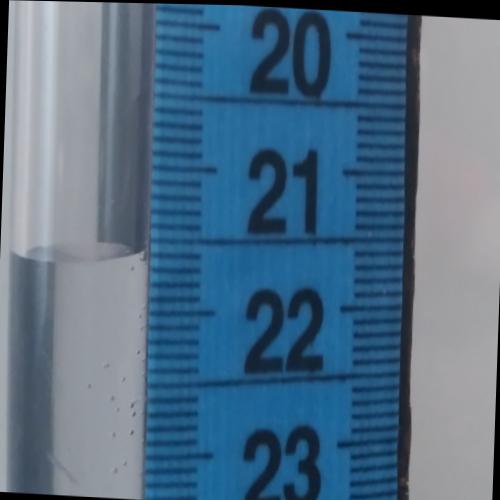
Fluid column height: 21.6 cm